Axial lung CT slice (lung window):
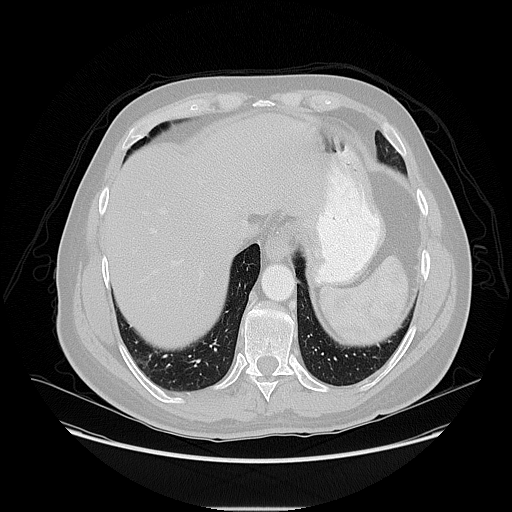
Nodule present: no